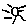
Label: sun